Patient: sex M, age 37
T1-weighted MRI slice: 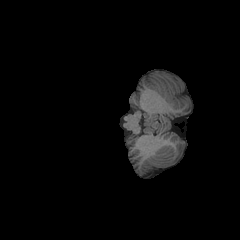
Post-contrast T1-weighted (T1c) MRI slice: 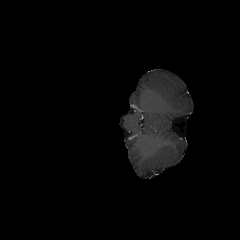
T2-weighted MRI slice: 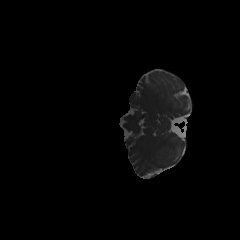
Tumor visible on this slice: no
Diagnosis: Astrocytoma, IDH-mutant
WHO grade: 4